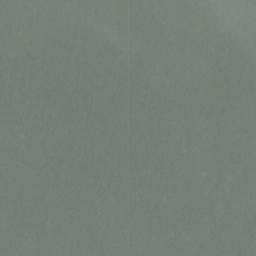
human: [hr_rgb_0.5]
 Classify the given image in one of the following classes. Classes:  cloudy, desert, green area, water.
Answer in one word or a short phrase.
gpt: cloudy